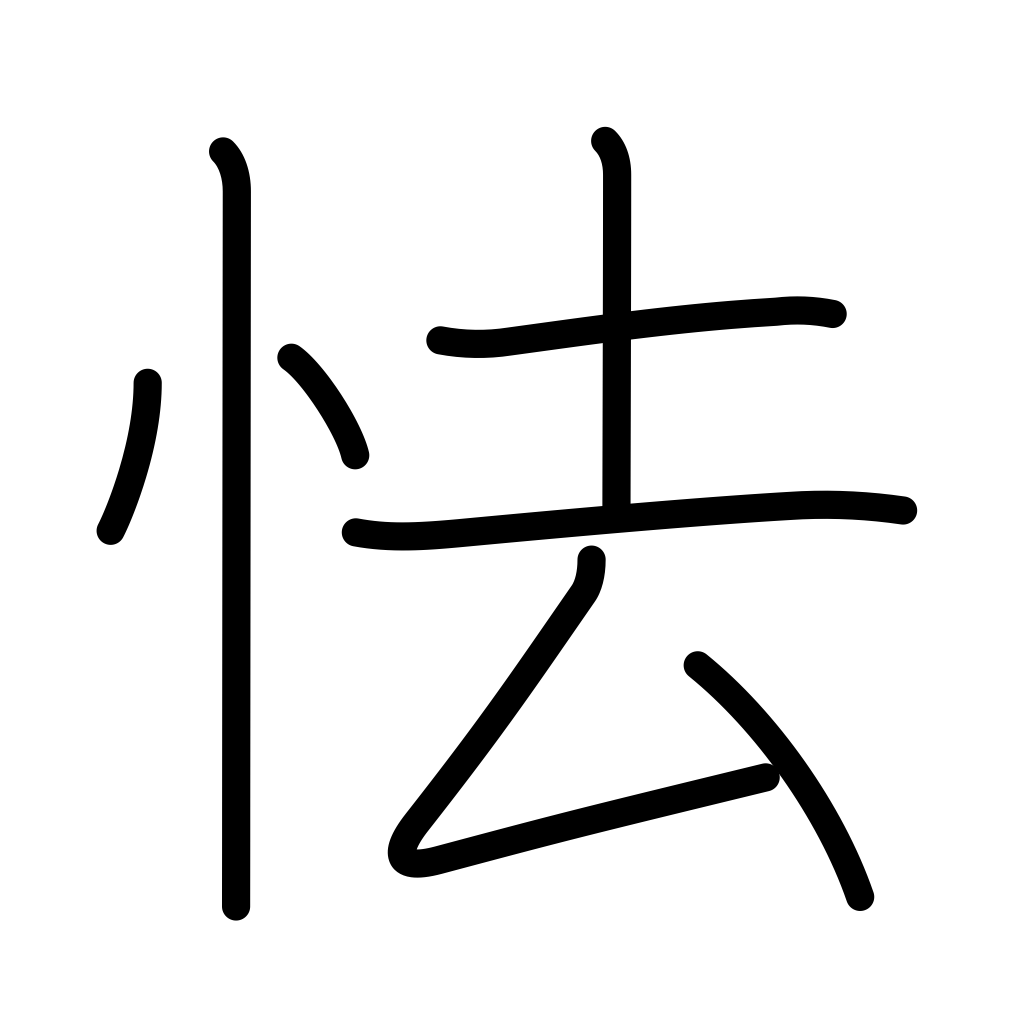
Meaning: cowardice, wince, flinch, hesitate, waver